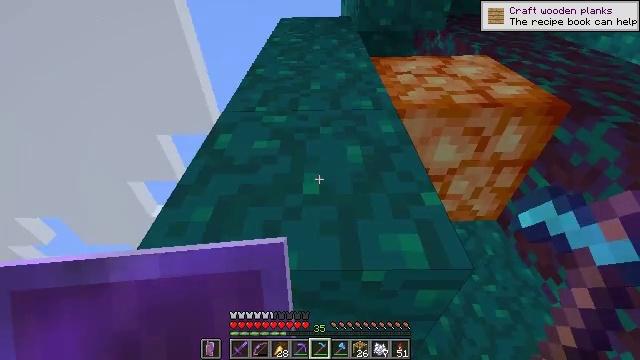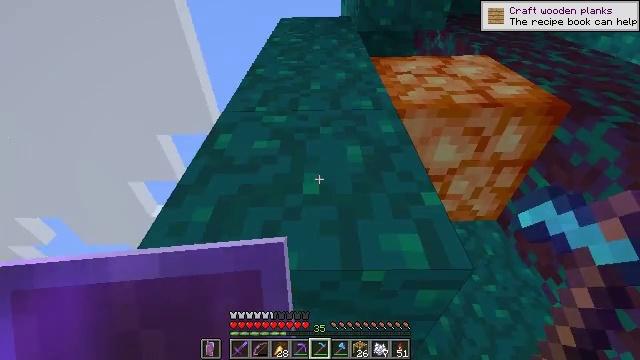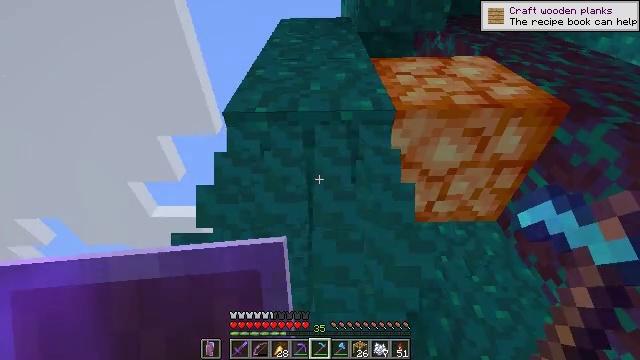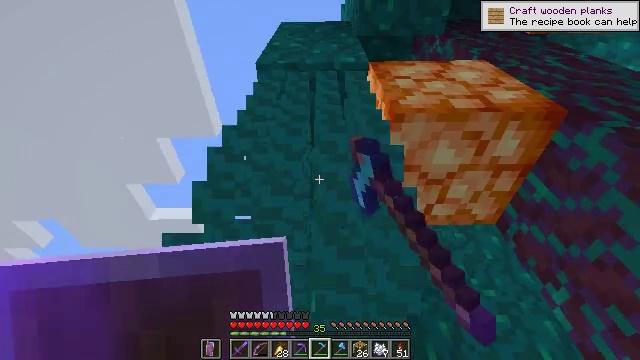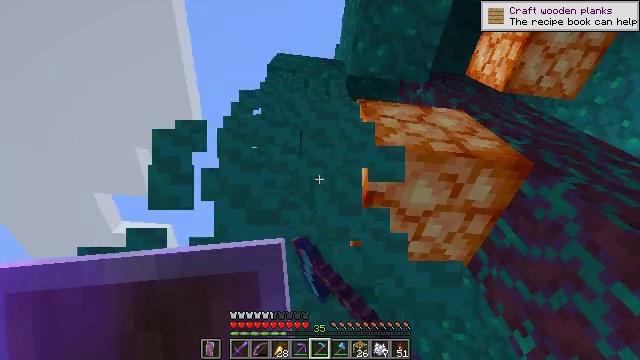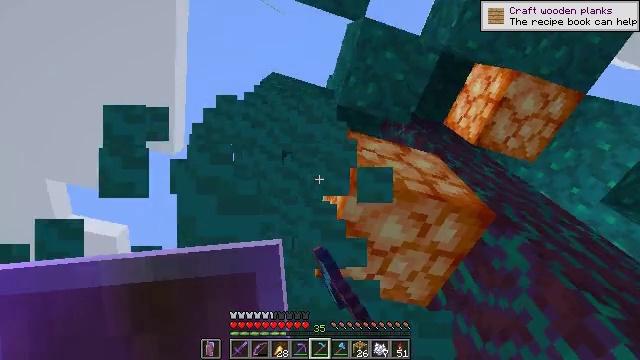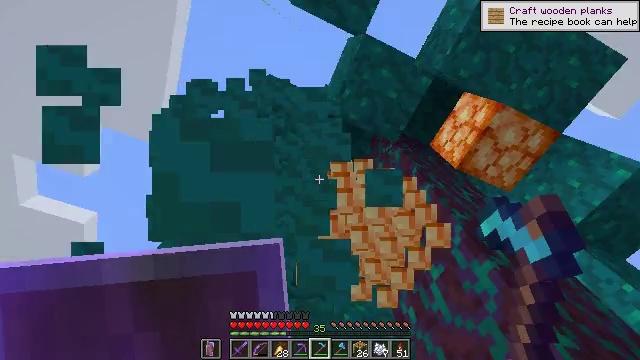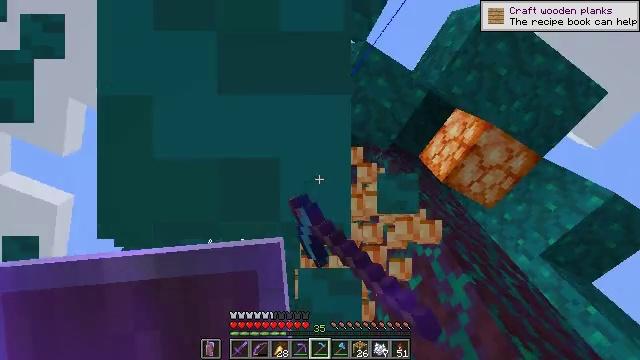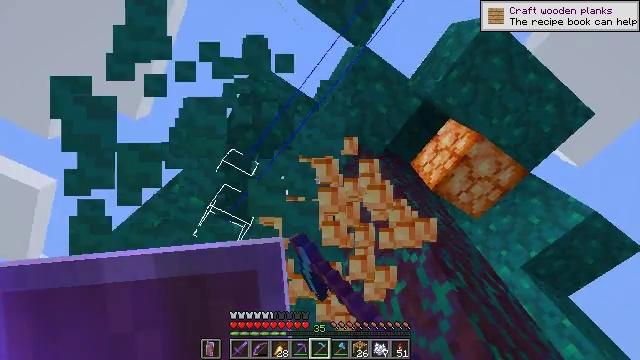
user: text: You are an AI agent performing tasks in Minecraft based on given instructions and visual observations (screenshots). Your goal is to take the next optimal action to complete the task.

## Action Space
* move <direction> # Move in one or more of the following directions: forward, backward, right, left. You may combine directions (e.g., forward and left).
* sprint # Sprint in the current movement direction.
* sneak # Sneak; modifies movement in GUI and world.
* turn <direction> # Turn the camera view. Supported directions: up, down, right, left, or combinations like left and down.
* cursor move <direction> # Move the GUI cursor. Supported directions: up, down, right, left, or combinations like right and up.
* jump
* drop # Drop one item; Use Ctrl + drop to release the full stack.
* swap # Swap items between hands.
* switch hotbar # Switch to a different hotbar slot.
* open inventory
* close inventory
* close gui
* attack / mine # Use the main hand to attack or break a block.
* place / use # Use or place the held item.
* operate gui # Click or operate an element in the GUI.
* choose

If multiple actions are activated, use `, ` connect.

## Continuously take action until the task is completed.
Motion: motion action
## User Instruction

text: Attack the warped wart block to obtain it.
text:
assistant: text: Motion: no_op
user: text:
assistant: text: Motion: attack / mine
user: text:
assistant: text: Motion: attack / mine
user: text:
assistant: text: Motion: turn right and up, attack / mine
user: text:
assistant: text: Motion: turn right and up, attack / mine
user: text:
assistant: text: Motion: turn right and up, attack / mine
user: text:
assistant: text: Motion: turn right, attack / mine
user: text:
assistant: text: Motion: turn right, attack / mine
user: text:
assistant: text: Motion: attack / mine